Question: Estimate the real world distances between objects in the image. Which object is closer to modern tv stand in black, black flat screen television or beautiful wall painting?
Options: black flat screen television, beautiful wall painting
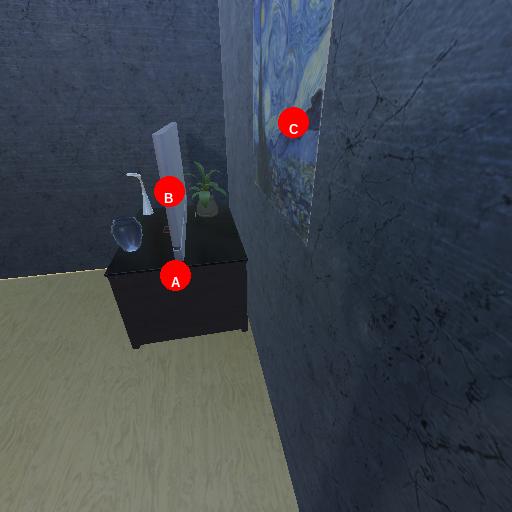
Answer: black flat screen television